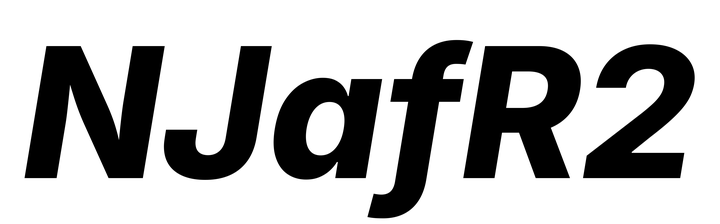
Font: Inter-Italic_ExtraBold_Italic